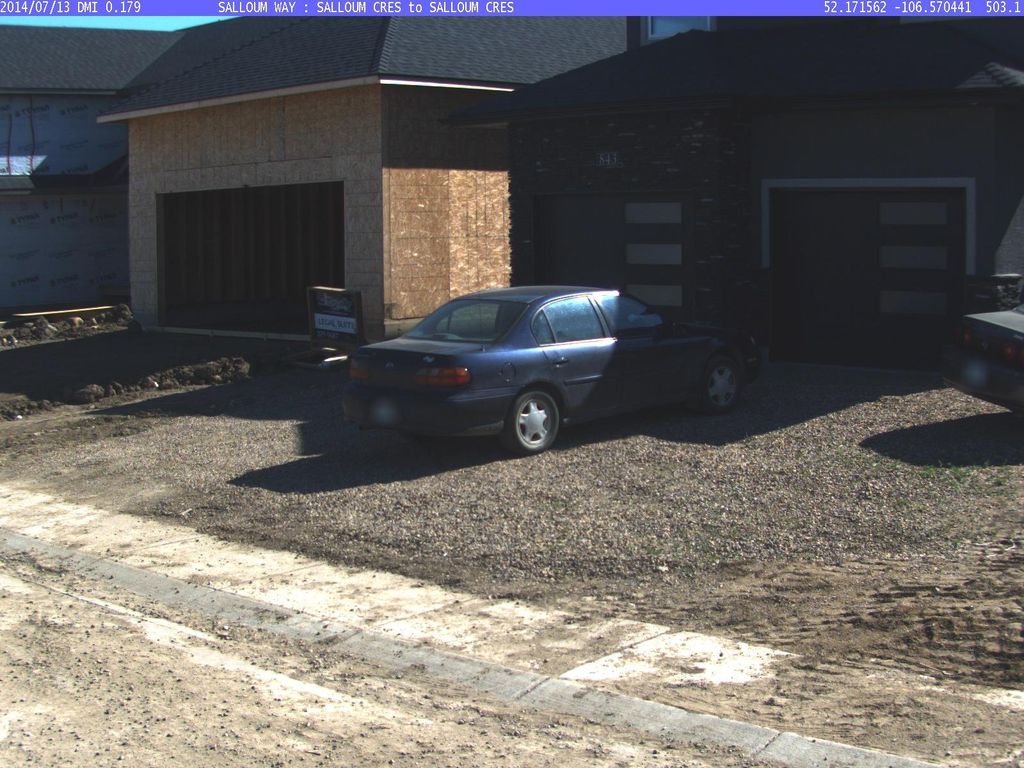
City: saskatoon